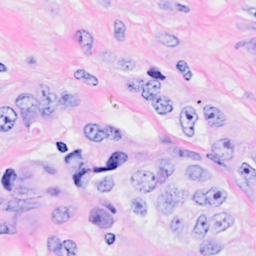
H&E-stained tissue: Breast